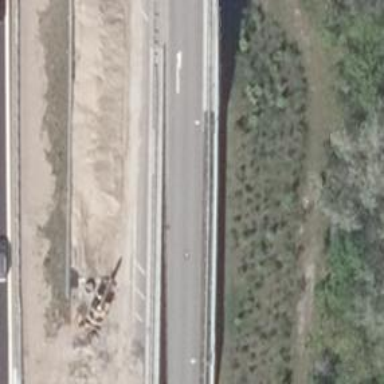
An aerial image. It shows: Asphalt trunk_link highway with embankment.